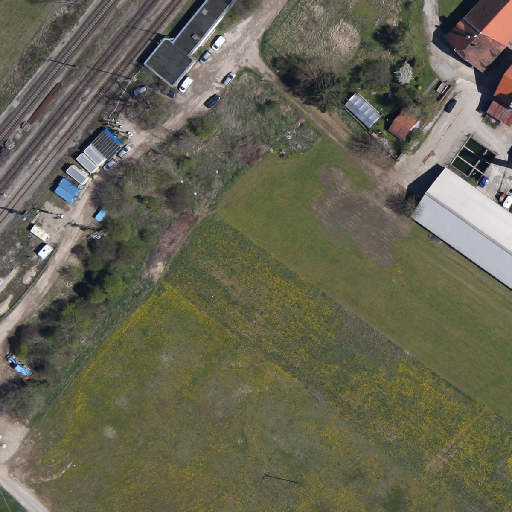
Referring expression: unpaved road